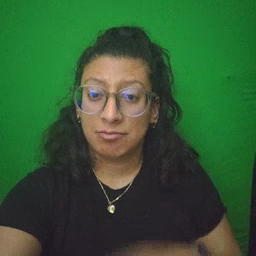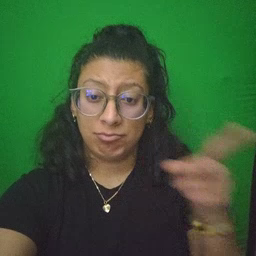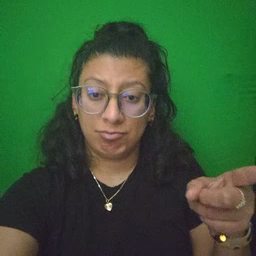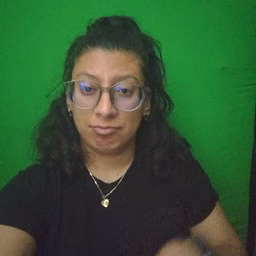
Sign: hesheit